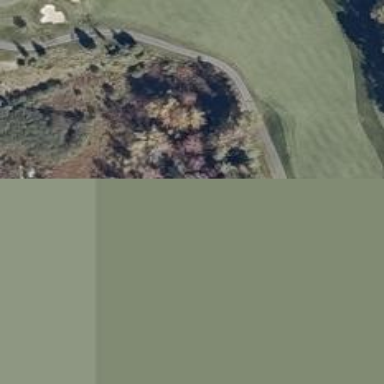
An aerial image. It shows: Golf rough area.